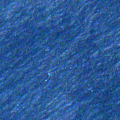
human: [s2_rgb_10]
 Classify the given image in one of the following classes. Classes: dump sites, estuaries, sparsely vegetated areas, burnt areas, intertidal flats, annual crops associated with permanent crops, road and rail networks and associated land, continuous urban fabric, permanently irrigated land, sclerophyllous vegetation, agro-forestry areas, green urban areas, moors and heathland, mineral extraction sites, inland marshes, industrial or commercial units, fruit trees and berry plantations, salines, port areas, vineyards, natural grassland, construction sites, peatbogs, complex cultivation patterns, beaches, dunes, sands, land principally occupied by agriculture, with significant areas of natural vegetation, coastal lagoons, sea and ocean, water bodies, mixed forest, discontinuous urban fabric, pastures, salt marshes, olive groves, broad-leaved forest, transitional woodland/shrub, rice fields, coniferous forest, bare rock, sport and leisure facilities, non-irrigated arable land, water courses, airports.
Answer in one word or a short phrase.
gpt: sea and ocean